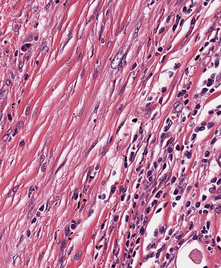
Tumor epithelial tissue: no
Tumor-associated stroma tissue: yes
Normal tissue: no